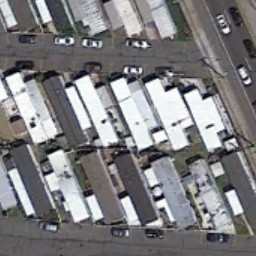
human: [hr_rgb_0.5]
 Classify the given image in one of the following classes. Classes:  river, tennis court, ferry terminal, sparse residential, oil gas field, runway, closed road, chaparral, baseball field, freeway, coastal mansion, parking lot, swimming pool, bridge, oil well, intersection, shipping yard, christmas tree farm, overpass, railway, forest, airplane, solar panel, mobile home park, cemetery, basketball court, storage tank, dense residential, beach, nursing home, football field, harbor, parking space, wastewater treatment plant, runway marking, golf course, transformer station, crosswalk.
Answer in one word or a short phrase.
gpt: mobile home park